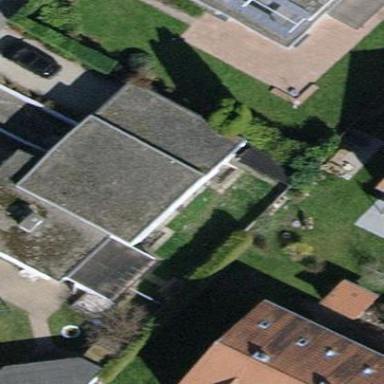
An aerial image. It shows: Flat-roofed building.